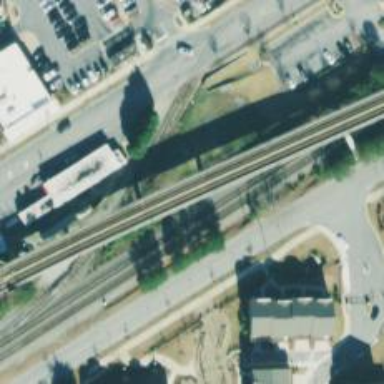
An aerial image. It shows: Railway bridge with electrified lines.